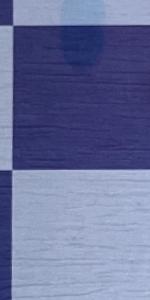
Label: Empty